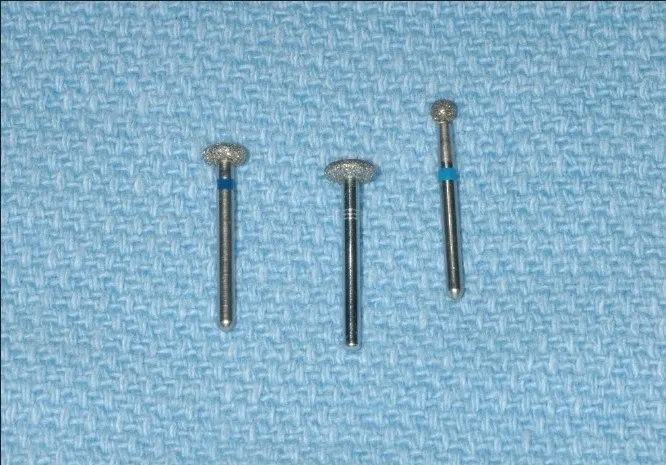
Burs used for the surgery.
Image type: chart (chart)